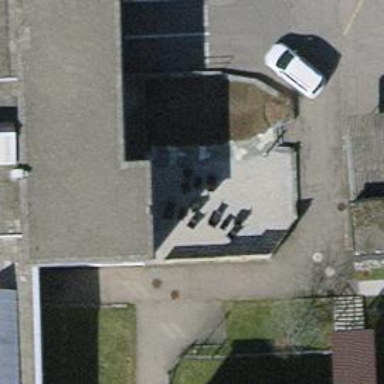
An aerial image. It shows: Restaurant.